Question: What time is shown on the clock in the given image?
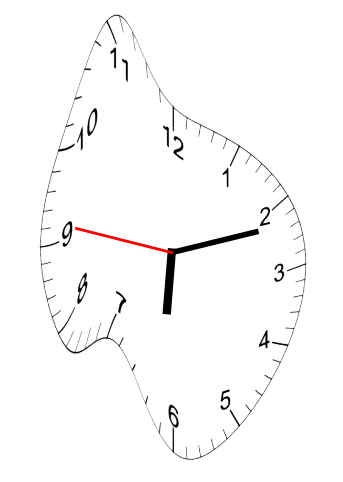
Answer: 06:11:46